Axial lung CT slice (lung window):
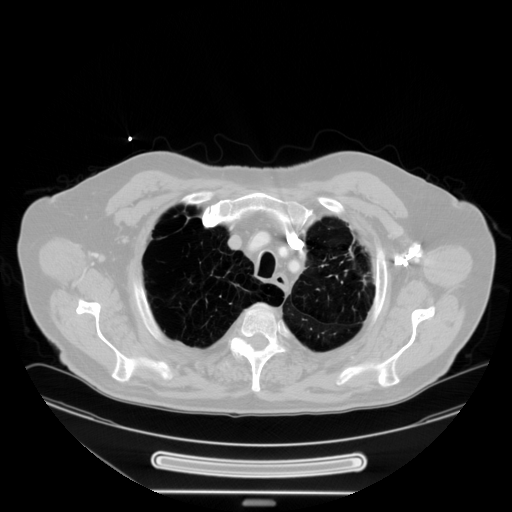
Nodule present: no